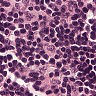
Metastatic tissue present: no